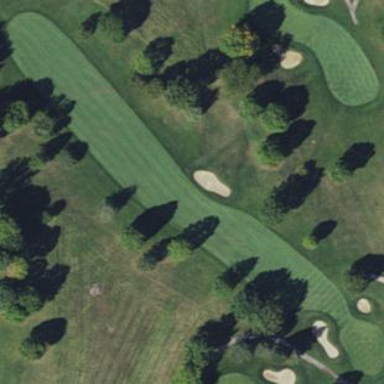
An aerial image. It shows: Golf fairway covered with lush grass.